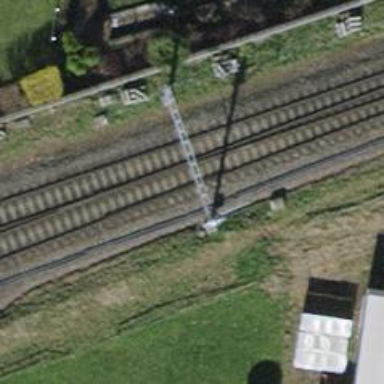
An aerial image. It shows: Solitary milestone along the railway.